Question: I have problem this my little widget, and I do not understand, how do I fix it?
:
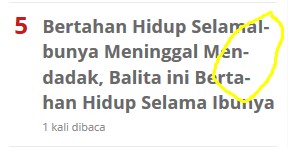
Answer: I found <URL> that may help you on css-tricks. By using 'hyphens:none;' you can prevent the text from hyphenating.